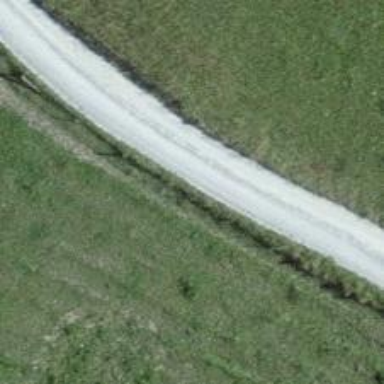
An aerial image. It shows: Unclassified road with gravel surface.